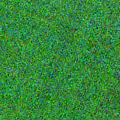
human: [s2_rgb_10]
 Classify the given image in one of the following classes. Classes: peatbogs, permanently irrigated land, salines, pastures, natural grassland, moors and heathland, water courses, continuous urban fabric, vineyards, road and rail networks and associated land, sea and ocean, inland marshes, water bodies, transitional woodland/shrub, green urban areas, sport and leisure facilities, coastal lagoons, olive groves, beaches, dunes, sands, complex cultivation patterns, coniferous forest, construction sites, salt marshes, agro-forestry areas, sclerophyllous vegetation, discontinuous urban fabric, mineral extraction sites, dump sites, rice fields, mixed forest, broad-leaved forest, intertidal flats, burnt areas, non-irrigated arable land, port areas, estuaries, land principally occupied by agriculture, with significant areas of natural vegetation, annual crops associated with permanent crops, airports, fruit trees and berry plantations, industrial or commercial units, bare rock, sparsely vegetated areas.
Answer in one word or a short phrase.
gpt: sea and ocean